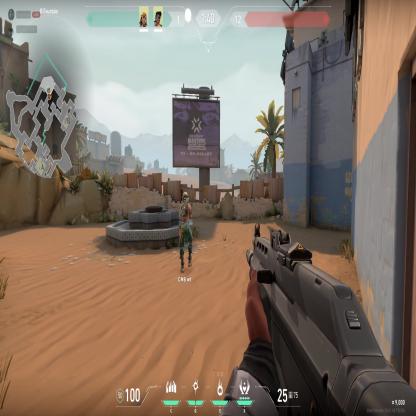
Label: teammate